Field crop: tomato
Growth stage: 1
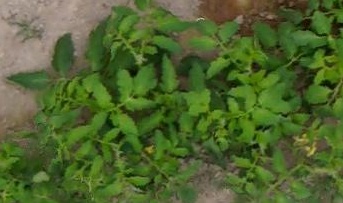
Species: tomato